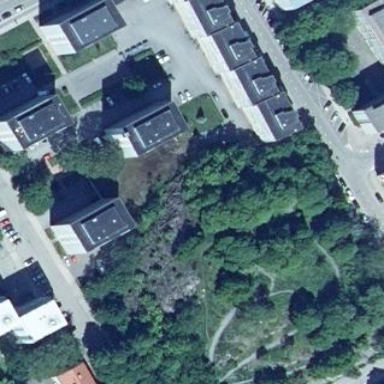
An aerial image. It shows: Residential area on city block.